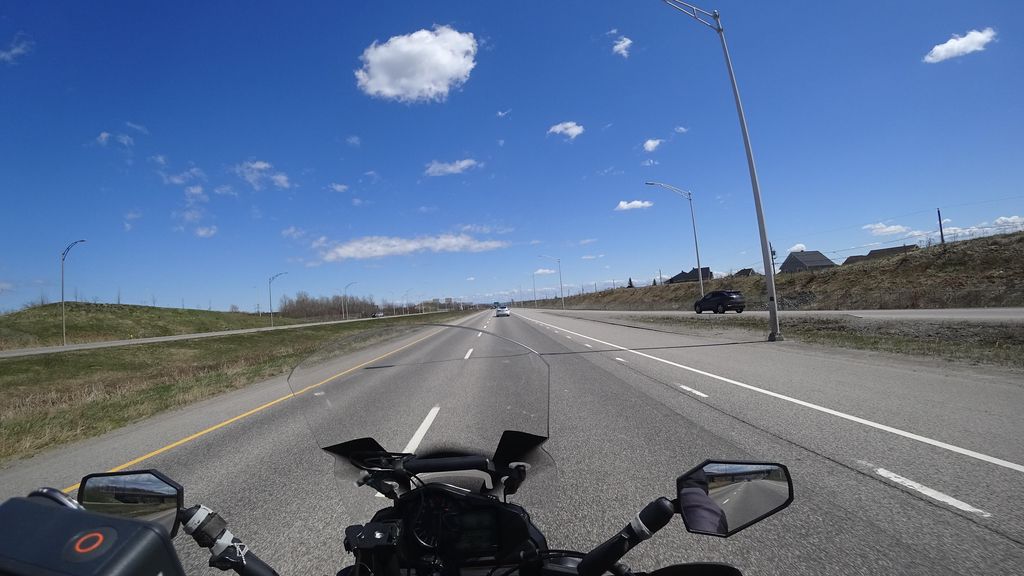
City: quebec_city